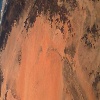
Label: land